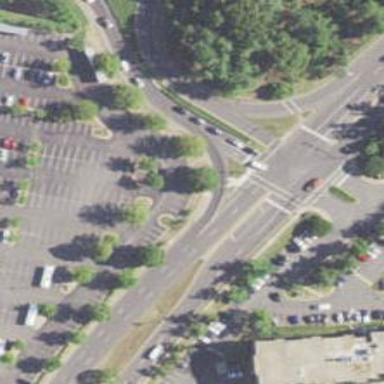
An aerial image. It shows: Asphalt road with primary link designation.